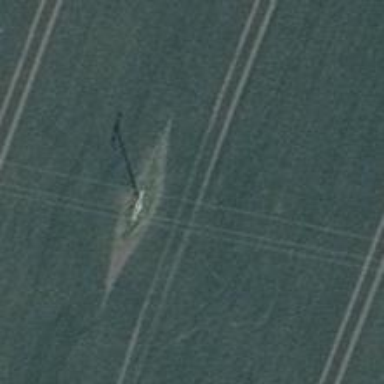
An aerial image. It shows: Power pole.